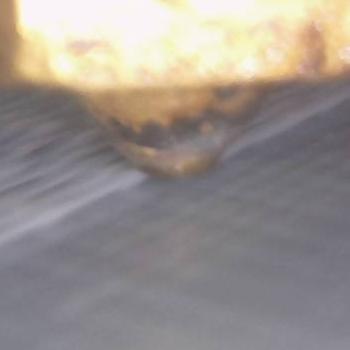
Flow rate: 42%